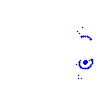
Particle: pion